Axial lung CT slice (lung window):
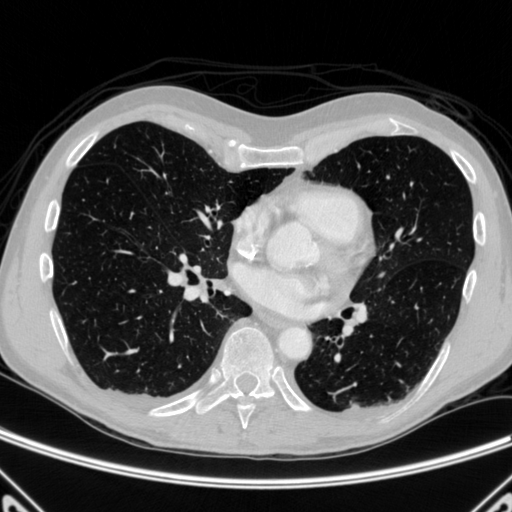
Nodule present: no